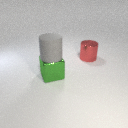
large gray rubber cylinder above large green metal cube